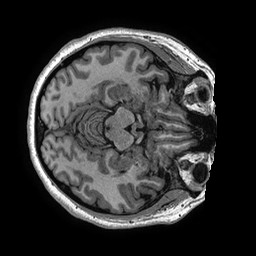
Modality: T1w
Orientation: axial
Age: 37
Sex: female
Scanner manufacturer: ge
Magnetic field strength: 3 T
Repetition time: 0.006952 s
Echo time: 0.00292 s